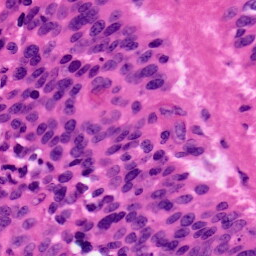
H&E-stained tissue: Ovarian